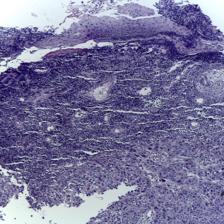
Diagnosis: OSCC